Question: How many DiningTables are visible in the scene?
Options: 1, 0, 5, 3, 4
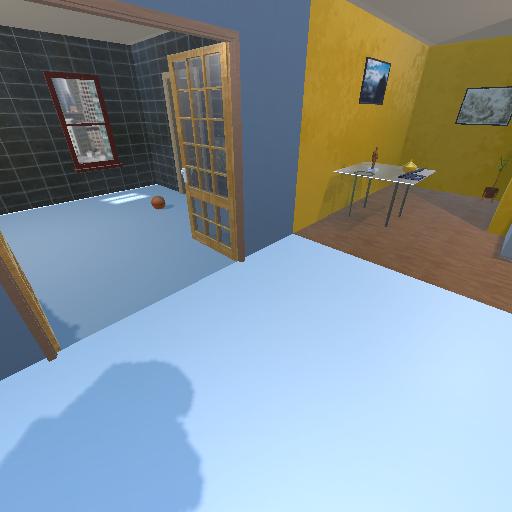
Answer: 1